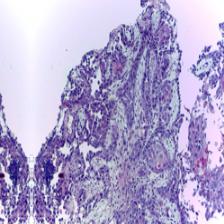
Diagnosis: OSCC